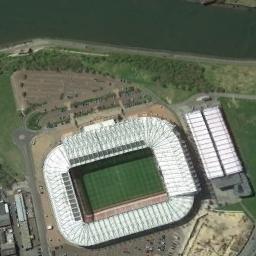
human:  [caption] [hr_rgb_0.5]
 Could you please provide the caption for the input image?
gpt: There are many cars near the stadium .

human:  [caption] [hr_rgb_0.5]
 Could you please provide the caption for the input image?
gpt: The stadium is on the grass next to a river .

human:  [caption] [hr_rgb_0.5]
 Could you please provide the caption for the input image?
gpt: This stadium is a baseball field .

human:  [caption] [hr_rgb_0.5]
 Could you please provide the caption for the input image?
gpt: Square gymnasium built on bare land next to the river .

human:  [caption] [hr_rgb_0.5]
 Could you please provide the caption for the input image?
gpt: The stadium with a white roof is beside a river .